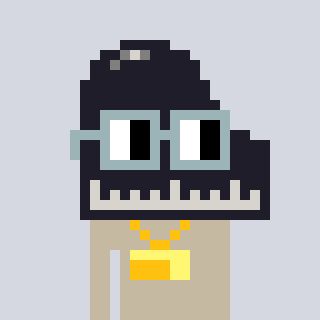
a pixel art character with square dark gray glasses, a piano-shaped head and a bege-colored body on a cool background